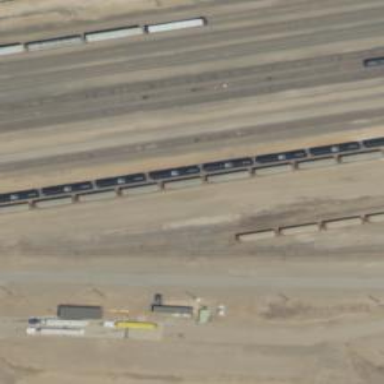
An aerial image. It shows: Railway yard.